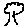
Label: tree